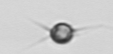
Label: Acanthoica_quattrospina